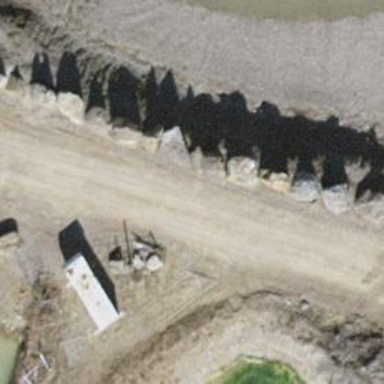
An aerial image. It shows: Gravel track road.